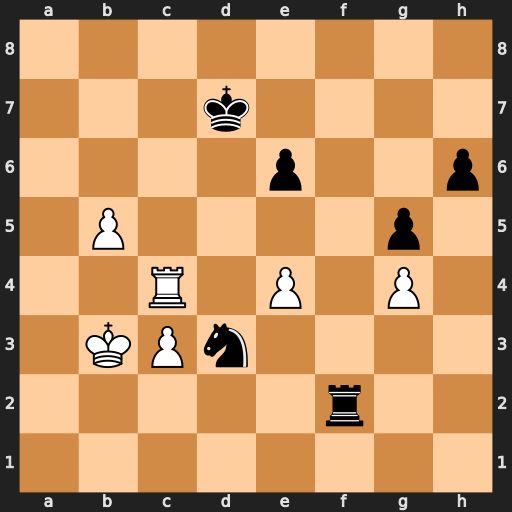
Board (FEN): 8/3k4/4p2p/1P4p1/2R1P1P1/1KPn4/5r2/8
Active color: w
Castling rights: -
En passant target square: -
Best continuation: Rd4+ Kc7 Rxd3